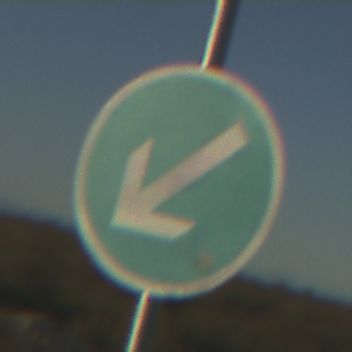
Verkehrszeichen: VorgeschriebeneVorbeifahrtLinks
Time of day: SunriseSunset
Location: Outdoor (Nature)
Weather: PartlyCloudy
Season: NotSpecified
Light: Natural